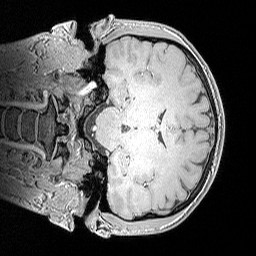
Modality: MP2RAGE
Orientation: coronal
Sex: male
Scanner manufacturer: siemens
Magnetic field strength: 3 T
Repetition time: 5 s
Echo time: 0.00292 s